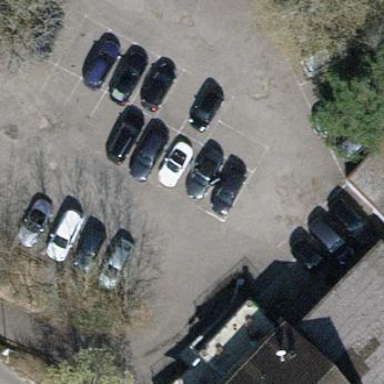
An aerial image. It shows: Parking area with asphalt surface.